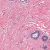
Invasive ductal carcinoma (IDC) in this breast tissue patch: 0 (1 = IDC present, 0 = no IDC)